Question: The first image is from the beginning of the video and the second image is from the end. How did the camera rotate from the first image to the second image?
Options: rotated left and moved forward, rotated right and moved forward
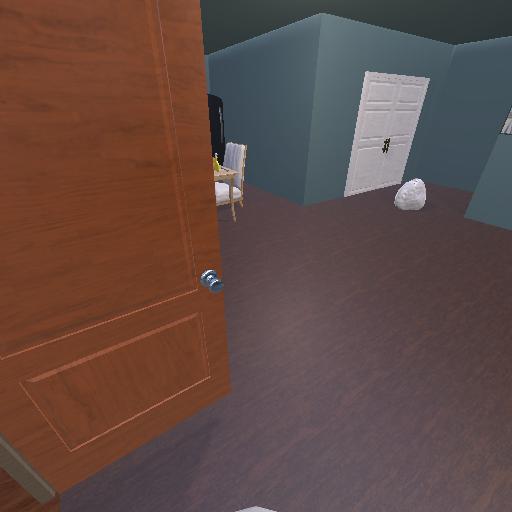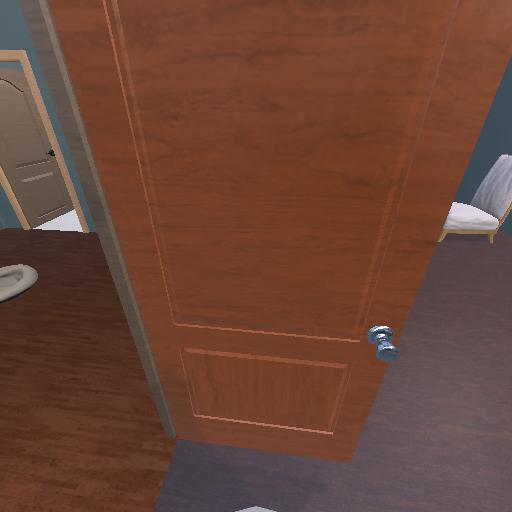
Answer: rotated left and moved forward